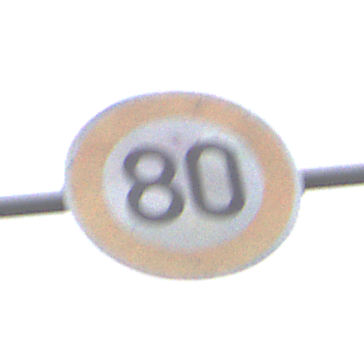
Verkehrszeichen: Geschwindigkeit80
Umgebung: Outdoor, Suburban
Tageszeit: Midday
Wetter: Overcast
Licht: Natural
Jahreszeit: NotSpecified
Kontrast: LowContrast